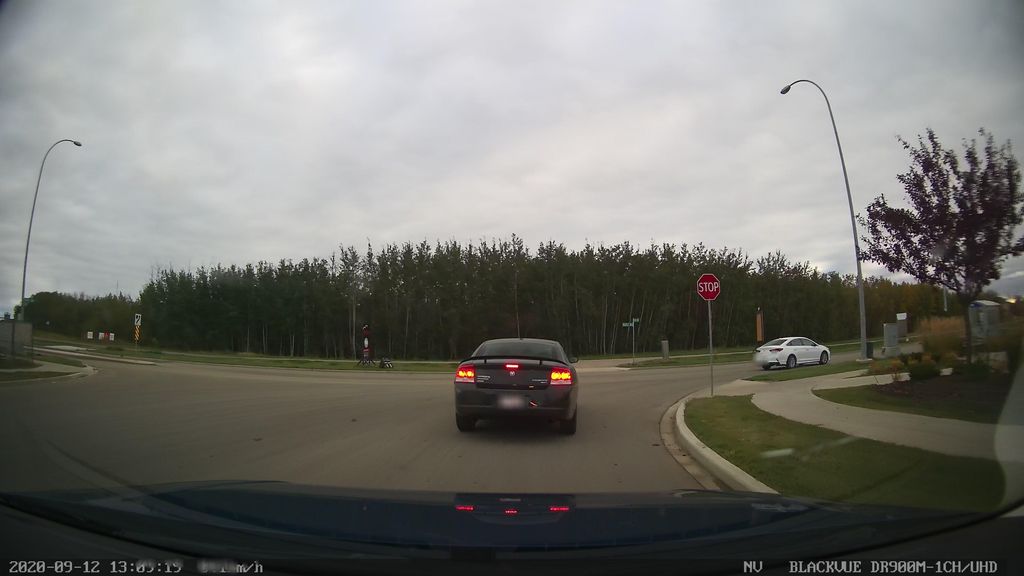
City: edmonton